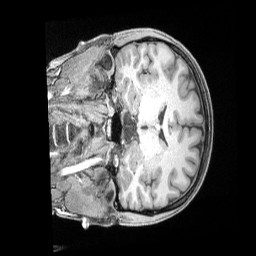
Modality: T1w
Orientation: coronal
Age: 33
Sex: female
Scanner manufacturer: siemens
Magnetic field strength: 3 T
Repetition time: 2 s
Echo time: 0.00211 s